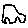
Label: car